Question: There are filters on the page, where user can select any amount of tags. These tags are grouped by taxonomies.
On using this kind of filter the selected Articles have to have at least one selected tag from every selected taxonomy. I believe (we can say it for simplicity) we have to select tags between different taxonomies by AND operator, and by OR operator for tags inside one taxonomy.

My tables structure:
fields: id
fields: id, tax_id
fields: id
fields: id, tag_id, article_id
What MySQL query or queries can I use to get Articles with these filters?
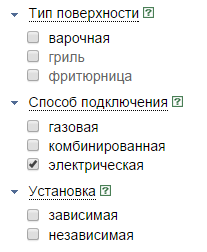
Answer: I have done it in 2 queries.
From filter selection we can get id's of taxonomies and tags.
First - we making temp table in which we grouping tags by taxonomy for every Article.
'''
CREATE TEMPORARY TABLE IF NOT EXISTS mem_table ( INDEX(article_id) ) ENGINE=MEMORY AS
(
SELECT articletags.article_id, articletags.tag_id, tags.tax_id
FROM aricletags
LEFT JOIN tags
ON articletags.tag_id=tag.id
WHERE articletags.tag_id IN (sel_tag1_id, sel_tag2_id, sel_tag3_id...)
GROUP BY article_id, tax_id"
);
'''
Second -- we search in temp table by taxonomy and every Article must have as many rows as taxonomy groups we have selected in filters.
'''
SELECT articels.id
FROM articles
INNER JOIN mem_table
ON mem_table.article_id=article.id
WHERE mem_table.tax_id IN (sel_tax1_id, sel_tax2_id, sel_tax3_id...)
GROUP BY article.id
HAVING COUNT(article.id) = sel_taxonomy_count
'''